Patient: sex M, age 47
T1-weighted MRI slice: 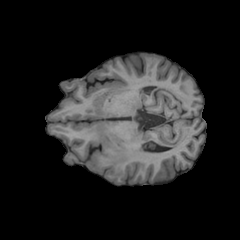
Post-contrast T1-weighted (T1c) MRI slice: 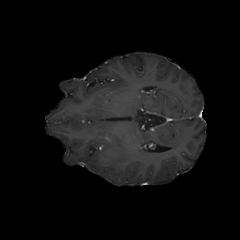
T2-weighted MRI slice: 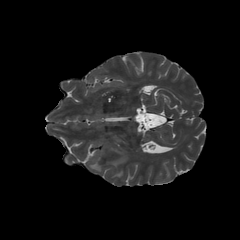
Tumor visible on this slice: yes
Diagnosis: Glioblastoma, IDH-wildtype
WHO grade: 4